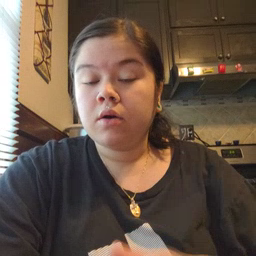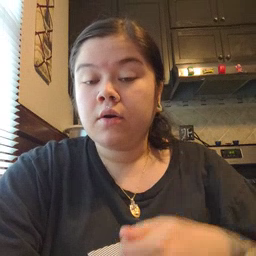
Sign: lion